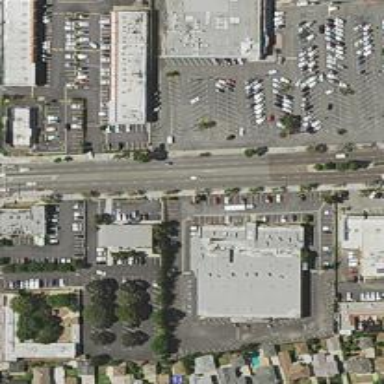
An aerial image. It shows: Retail area.